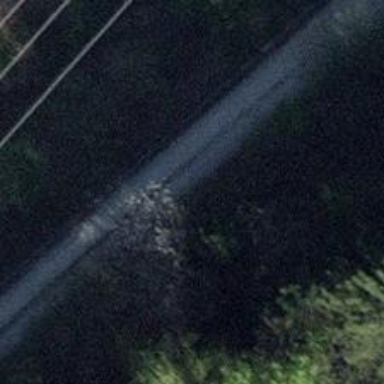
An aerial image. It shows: Unpaved unclassified road.